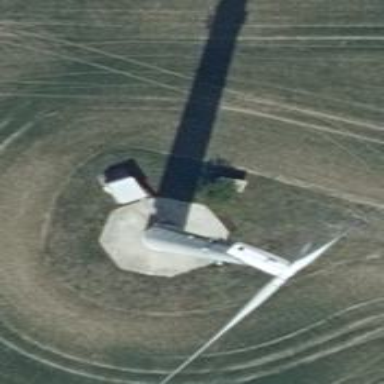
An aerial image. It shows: Wind generator using wind turbines of horizontal axis.